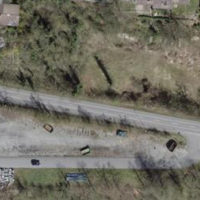
EUNIS habitat code: 53
Species observed at this site:
Pholidoptera griseoaptera
Podarcis muralis
Gomphocerippus rufus
Pseudochorthippus parallelus
Melanargia galathea
Anguis fragilis